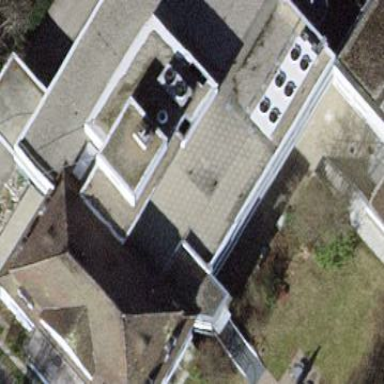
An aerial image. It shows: Hospital building.